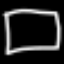
Label: square